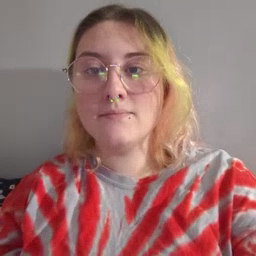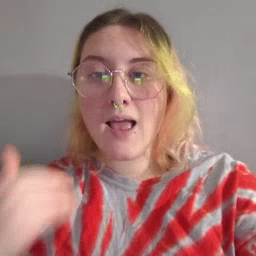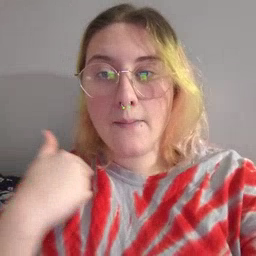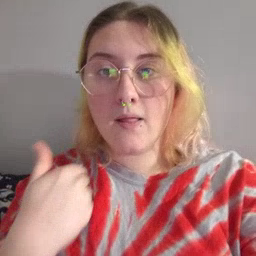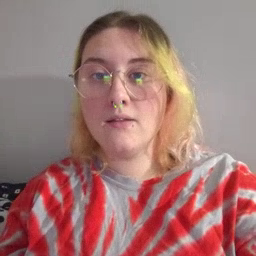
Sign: animal